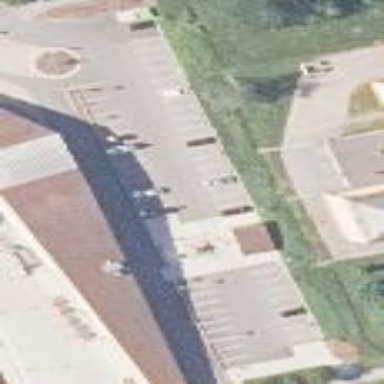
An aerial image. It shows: Parking area.